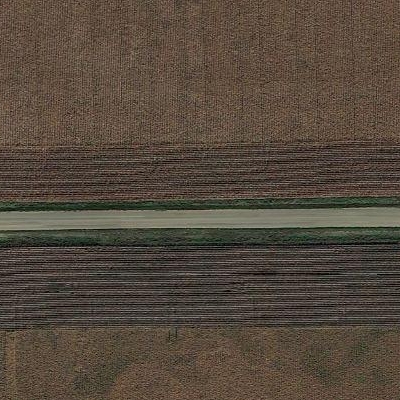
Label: bField